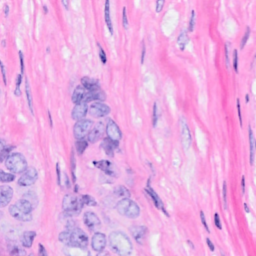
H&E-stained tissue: Breast